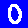
Digit: 0